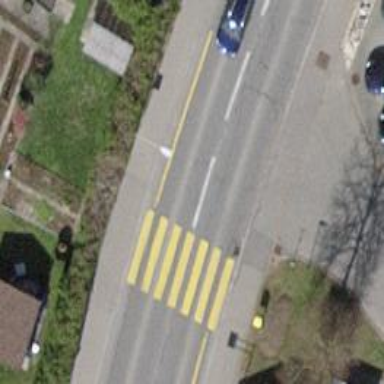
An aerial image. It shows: Tertiary road with asphalt surface and sidewalks on both sides.